Field crop: maize
Growth stage: 2
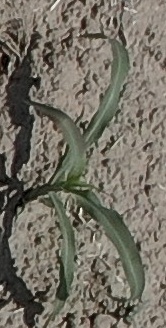
Species: sorghum